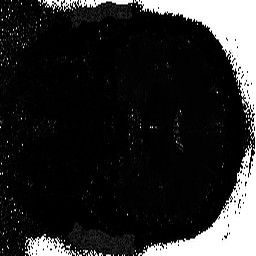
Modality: T2starmap
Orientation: coronal
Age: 20
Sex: male
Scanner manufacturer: siemens
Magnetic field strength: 3 T
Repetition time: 0.043 s
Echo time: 0.00184 s